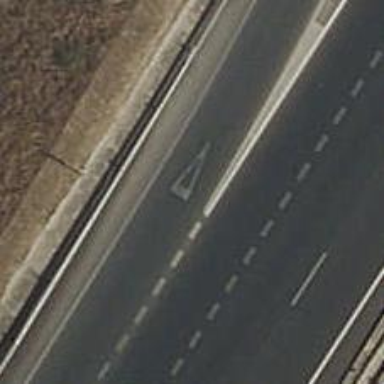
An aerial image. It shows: Road with "give way" sign.